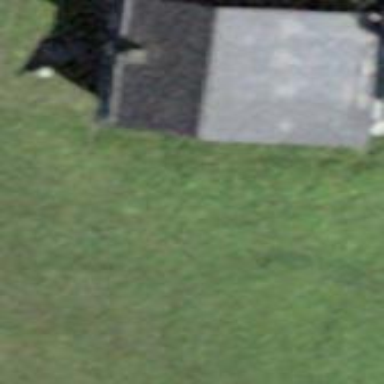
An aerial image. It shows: Gabled house with grey roof oriented across the building.